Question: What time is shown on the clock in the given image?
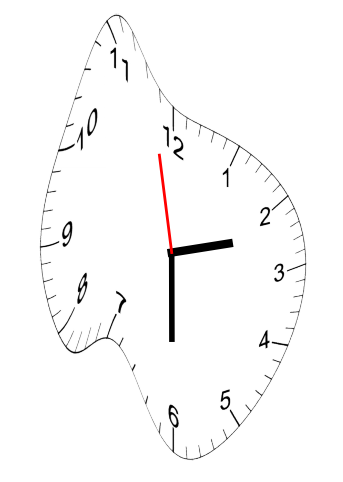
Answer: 02:29:58